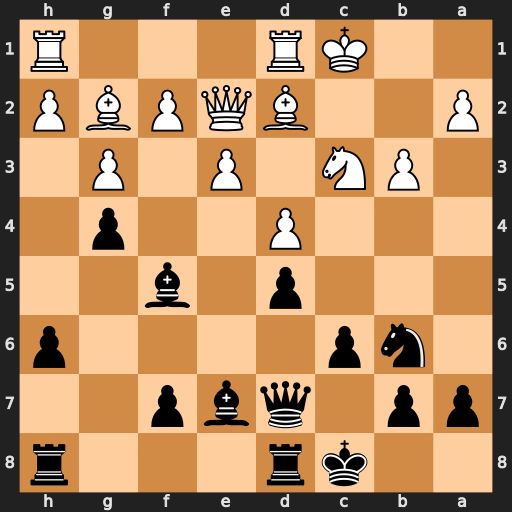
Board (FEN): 2kr3r/pp1qbp2/1np4p/3p1b2/3P2p1/1PN1P1P1/P2BQPBP/2KR3R
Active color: b
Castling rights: -
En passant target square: -
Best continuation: Ba3#